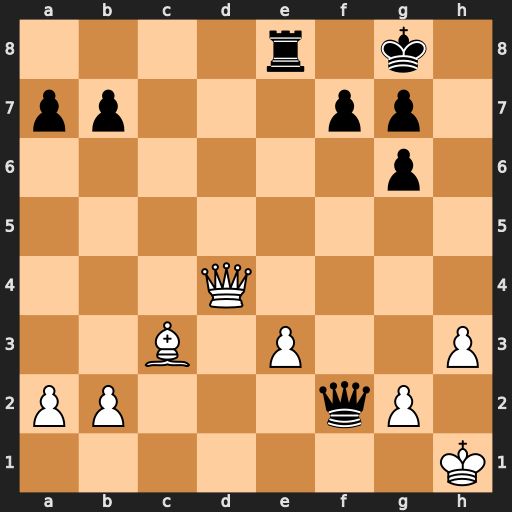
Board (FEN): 4r1k1/pp3pp1/6p1/8/3Q4/2B1P2P/PP3qP1/7K
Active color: w
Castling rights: -
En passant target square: -
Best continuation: Qxg7#